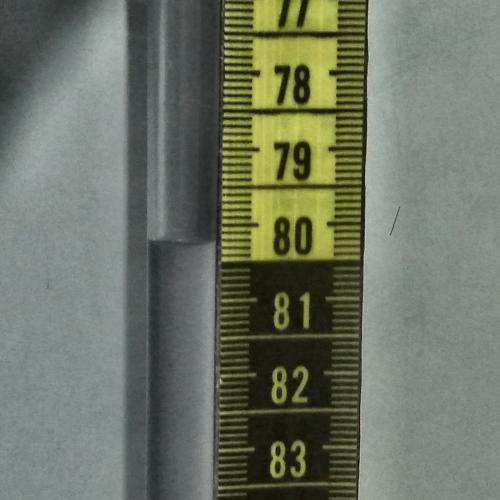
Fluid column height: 80.2 cm